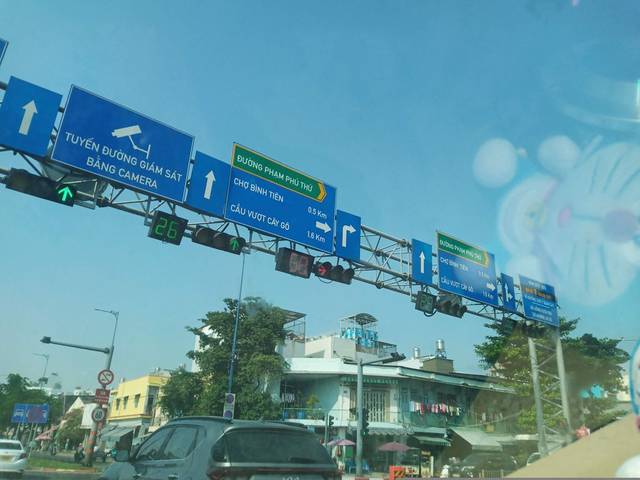
Region: Vietnam
Coordinates: 10.741, 106.646